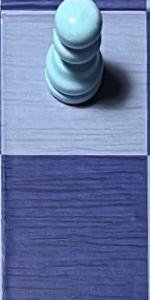
Label: Empty